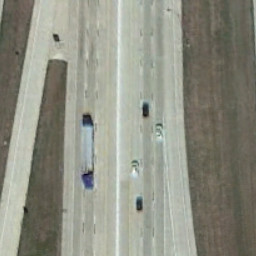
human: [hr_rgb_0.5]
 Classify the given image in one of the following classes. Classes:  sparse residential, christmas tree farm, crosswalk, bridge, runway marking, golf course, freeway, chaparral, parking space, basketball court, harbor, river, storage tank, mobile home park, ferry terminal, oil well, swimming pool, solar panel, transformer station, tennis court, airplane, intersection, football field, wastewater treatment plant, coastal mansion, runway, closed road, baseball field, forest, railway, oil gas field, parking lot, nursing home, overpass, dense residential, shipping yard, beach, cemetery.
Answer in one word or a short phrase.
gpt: freeway